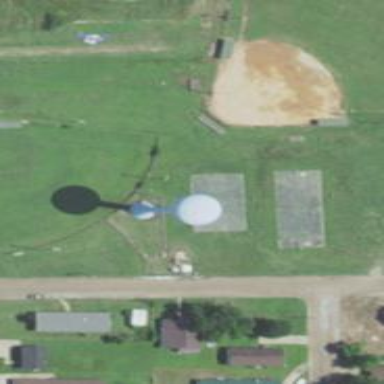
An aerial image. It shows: Water tower that is man-made.